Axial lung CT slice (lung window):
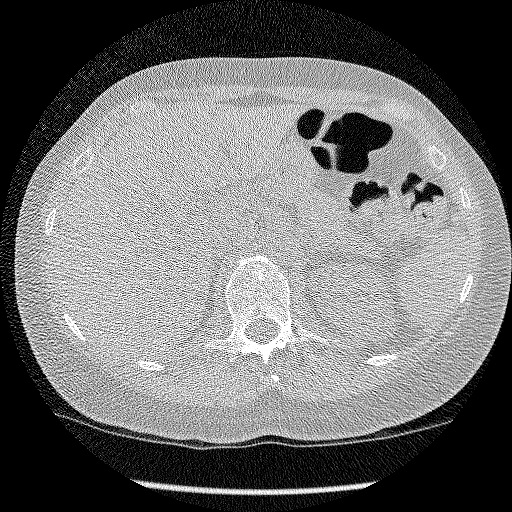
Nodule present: no